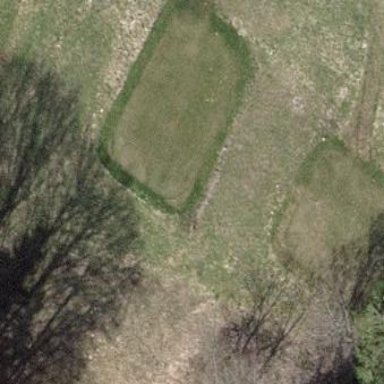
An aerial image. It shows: Grassy area designated as golf tee.